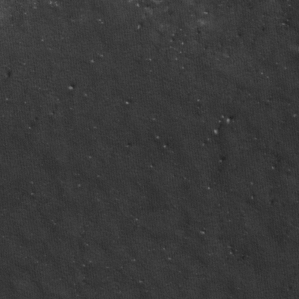
Label: non_frost